Question: I'm not sure if I started the server or not. But, I cannot open the admin page on the browser.

Am I missing anything else?
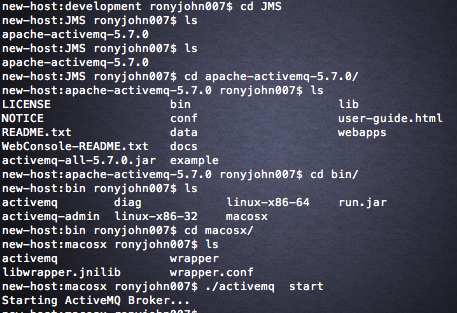
Answer: One thing you should generally always do is check the broker log and see if there's an error. Also running the broker in foreground after you alter the configuration will show you any errors that might be there you can run:
'''
./bin/activemq console
'''
To run in foreground mode.
Beyond that its hard to help since you haven't provided information like you configuration or done a 'ps -ef | grep activemq' etc.